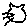
Label: cat